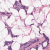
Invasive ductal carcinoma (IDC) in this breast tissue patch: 1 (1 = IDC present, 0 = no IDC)